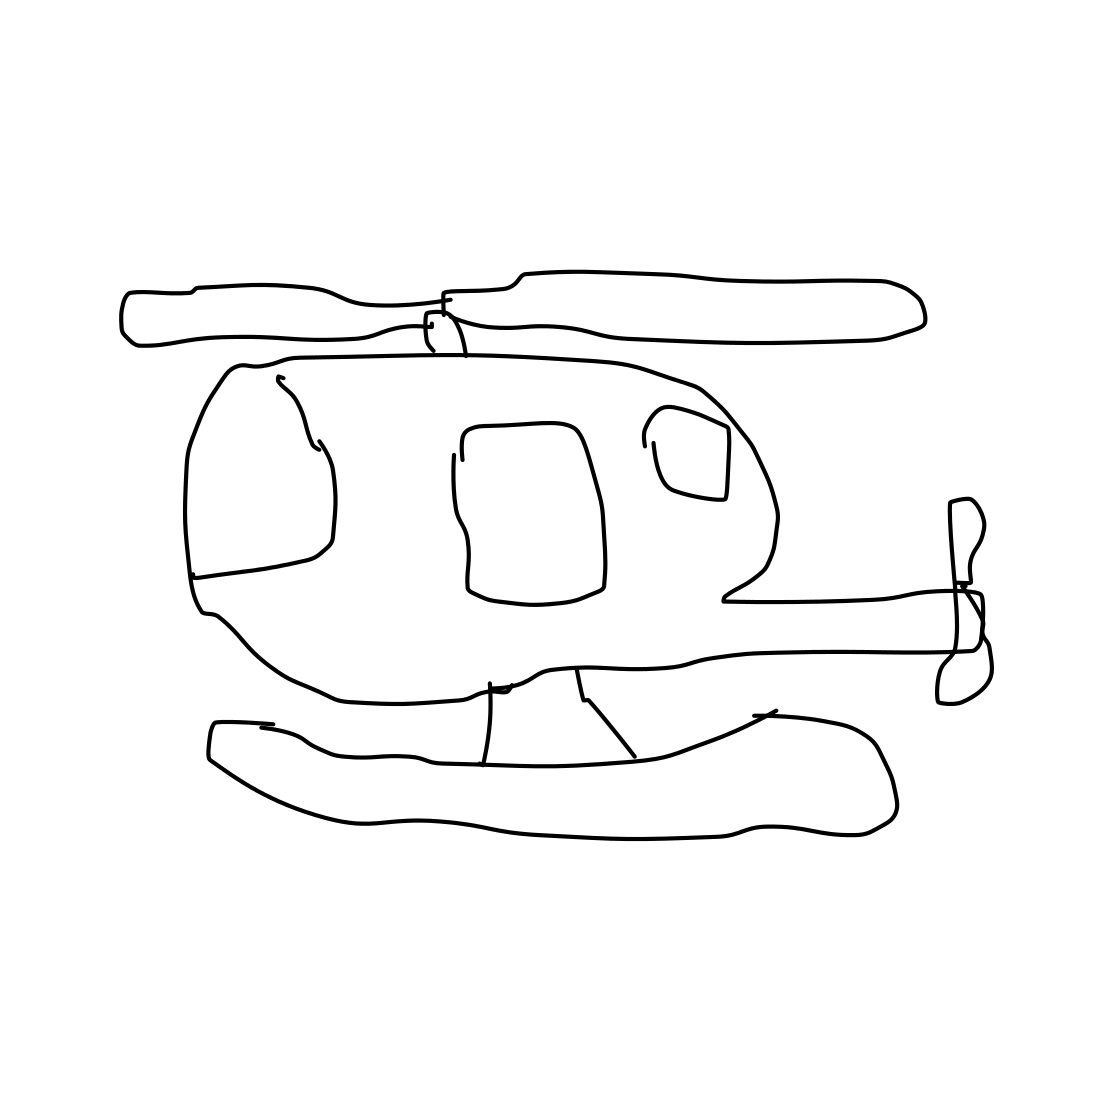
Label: helicopter